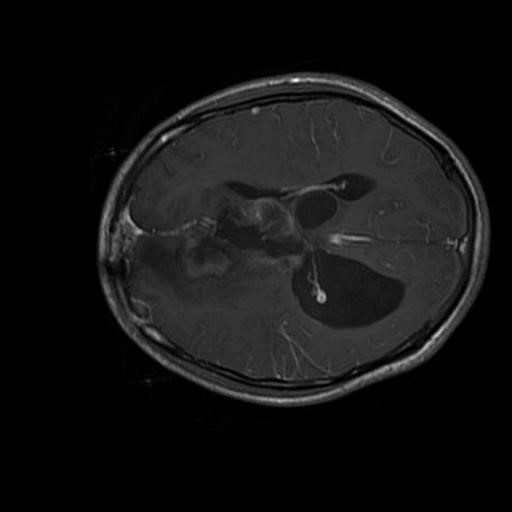
Label: brain_glioma